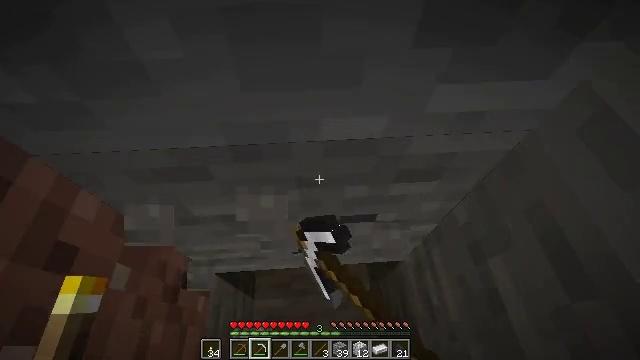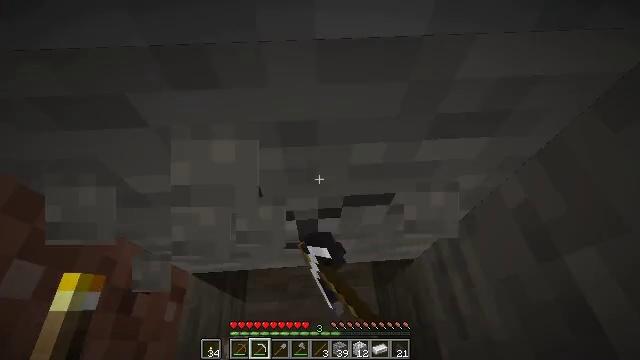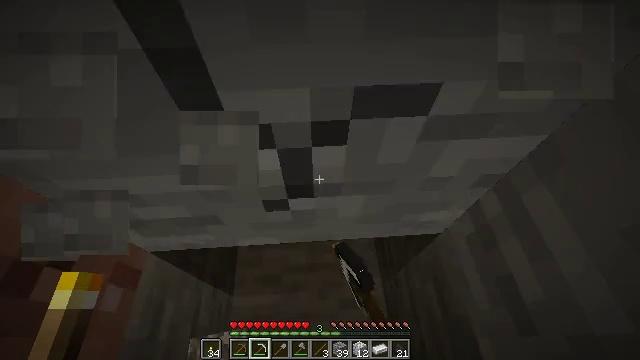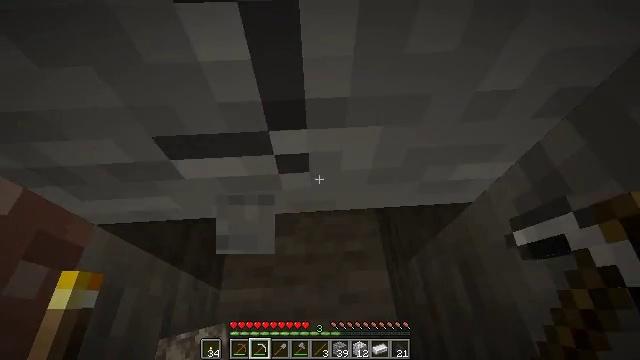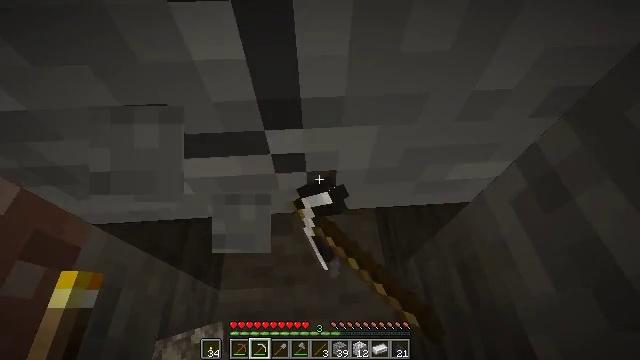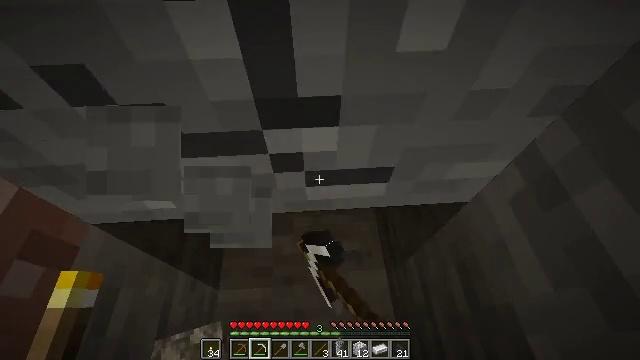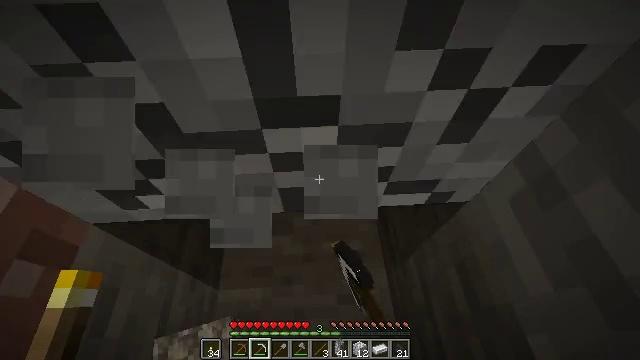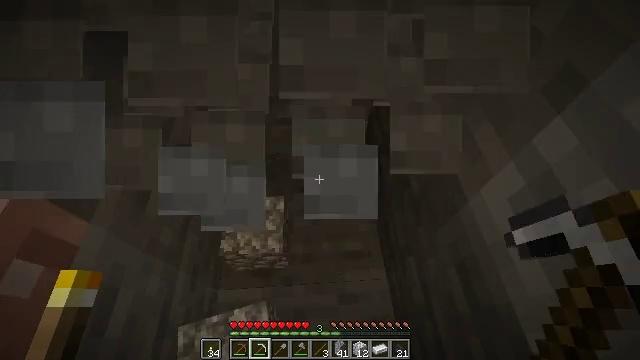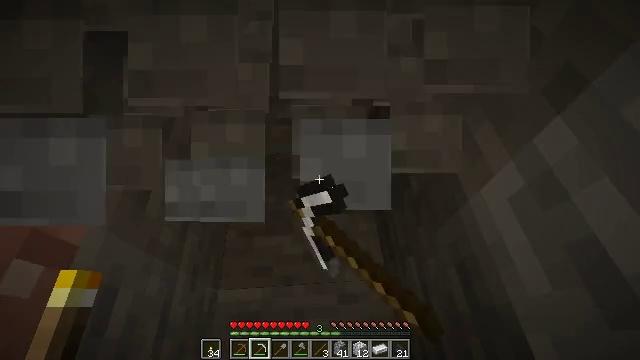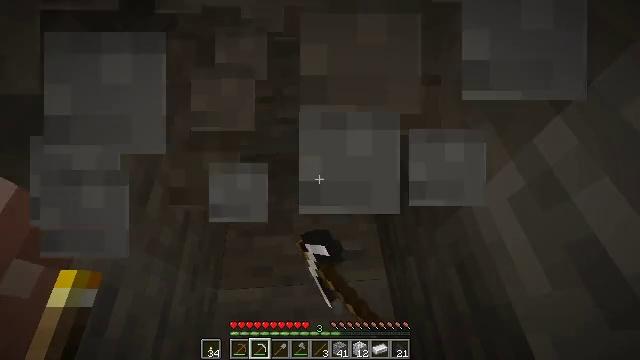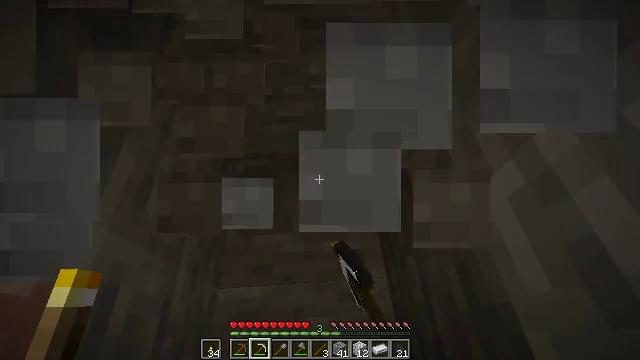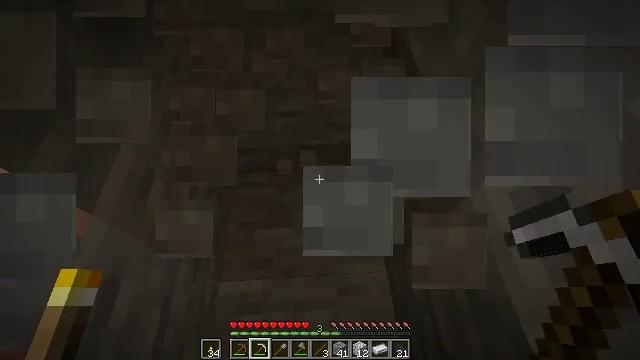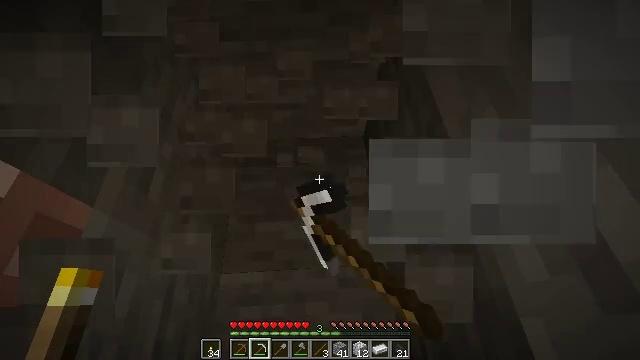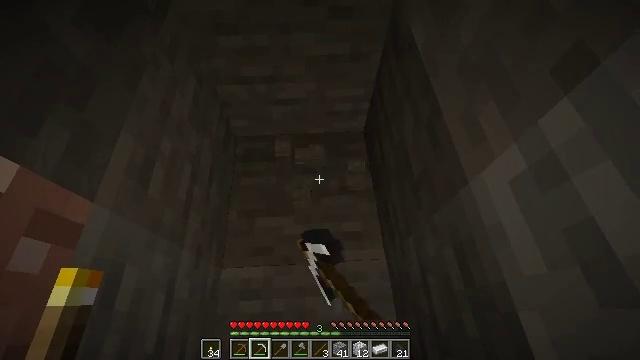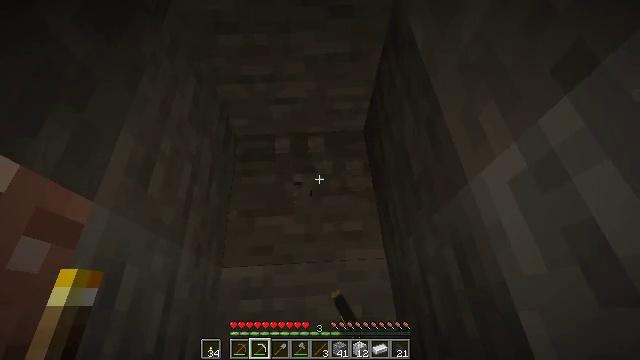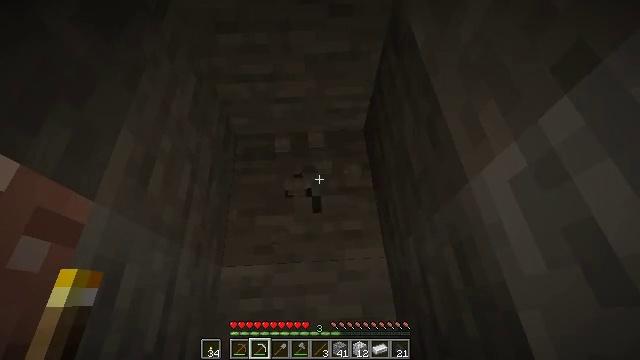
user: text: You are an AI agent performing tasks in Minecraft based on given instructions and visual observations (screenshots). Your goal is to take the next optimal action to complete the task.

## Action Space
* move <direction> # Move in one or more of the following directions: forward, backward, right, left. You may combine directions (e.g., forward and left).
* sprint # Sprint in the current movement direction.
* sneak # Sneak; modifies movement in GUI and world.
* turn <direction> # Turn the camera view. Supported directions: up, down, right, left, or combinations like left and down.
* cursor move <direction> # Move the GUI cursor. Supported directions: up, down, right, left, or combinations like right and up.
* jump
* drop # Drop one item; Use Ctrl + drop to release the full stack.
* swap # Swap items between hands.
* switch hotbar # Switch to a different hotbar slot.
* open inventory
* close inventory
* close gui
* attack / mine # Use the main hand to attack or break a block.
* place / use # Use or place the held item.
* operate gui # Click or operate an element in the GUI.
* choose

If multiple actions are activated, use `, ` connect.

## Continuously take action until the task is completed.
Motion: motion action
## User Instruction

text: Mine stone underground.
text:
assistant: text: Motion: attack / mine
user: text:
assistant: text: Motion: attack / mine
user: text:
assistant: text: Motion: attack / mine
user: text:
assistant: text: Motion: attack / mine
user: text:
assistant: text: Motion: attack / mine
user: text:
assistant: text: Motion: attack / mine
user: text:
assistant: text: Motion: attack / mine
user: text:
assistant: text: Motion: attack / mine
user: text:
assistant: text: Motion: attack / mine
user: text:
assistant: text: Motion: attack / mine
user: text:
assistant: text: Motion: turn down, attack / mine
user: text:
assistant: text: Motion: turn down, attack / mine
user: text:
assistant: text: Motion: turn down, attack / mine
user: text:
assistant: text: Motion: attack / mine
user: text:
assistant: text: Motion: attack / mine
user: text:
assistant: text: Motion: attack / mine
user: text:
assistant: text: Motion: attack / mine
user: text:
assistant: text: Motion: attack / mine
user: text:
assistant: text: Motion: attack / mine
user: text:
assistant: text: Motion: attack / mine
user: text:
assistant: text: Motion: attack / mine
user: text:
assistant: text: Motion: attack / mine
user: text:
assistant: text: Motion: attack / mine
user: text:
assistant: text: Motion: attack / mine
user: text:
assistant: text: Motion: attack / mine
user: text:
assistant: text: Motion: move forward, attack / mine
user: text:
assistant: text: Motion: move forward, attack / mine
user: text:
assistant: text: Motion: move forward, turn left and up, attack / mine
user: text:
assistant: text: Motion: move forward, attack / mine
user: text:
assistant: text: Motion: move forward, attack / mine